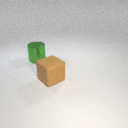
large green metal cylinder behind large brown rubber cube